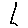
Label: zigzag